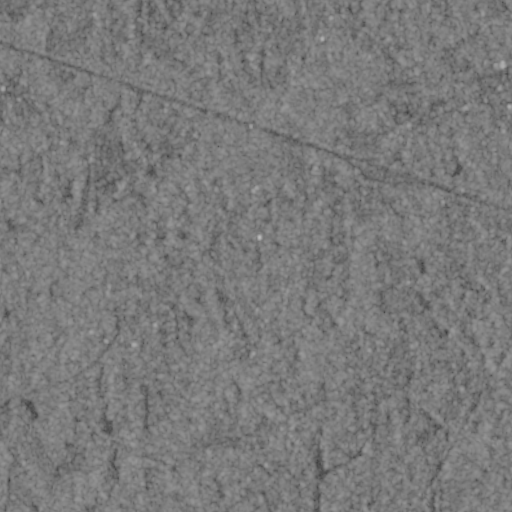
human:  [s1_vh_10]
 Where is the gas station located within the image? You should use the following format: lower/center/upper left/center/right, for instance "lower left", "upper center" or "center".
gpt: The gas station is located in the upper right of the image.
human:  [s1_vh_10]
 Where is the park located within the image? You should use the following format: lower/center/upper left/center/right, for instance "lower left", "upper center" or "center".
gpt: The park is located in the upper right of the image.
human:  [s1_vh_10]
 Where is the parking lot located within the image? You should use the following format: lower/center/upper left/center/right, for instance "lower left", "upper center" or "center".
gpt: The parking lot is located in the upper right of the image.
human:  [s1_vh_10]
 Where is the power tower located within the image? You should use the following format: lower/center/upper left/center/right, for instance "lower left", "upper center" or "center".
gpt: The power tower is located in the lower right of the image.
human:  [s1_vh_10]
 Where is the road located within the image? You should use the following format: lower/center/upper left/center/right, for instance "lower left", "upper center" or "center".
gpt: There is no road in the image.

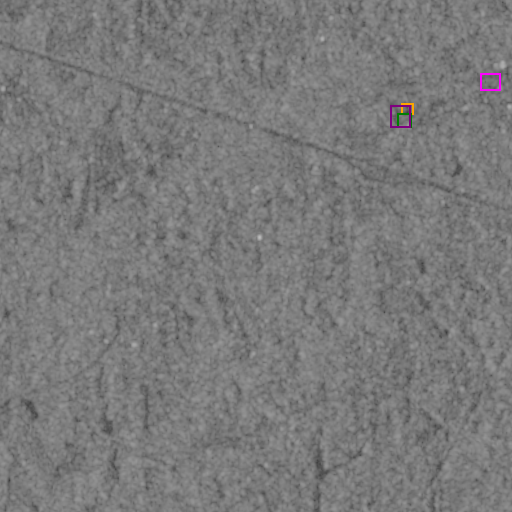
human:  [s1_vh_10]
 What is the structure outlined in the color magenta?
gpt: The structure outlined in magenta is a park.
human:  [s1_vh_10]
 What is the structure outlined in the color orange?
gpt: The structure outlined in orange is a parking lot.
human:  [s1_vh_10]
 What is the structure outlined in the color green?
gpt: The structure outlined in green is a building.
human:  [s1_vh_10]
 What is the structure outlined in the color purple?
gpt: The structure outlined in purple is a building.
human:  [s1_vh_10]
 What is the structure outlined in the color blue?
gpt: There is no blue outline.